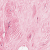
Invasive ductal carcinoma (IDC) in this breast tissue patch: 0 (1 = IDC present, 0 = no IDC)